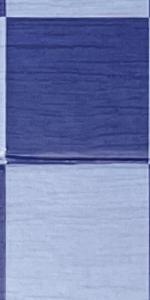
Label: Empty